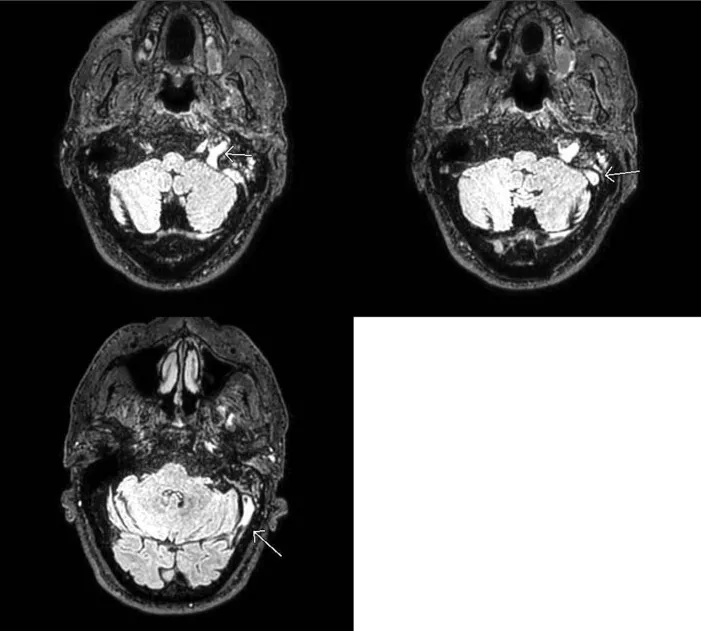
MRI Brain: Abnormal FLAIR signal in the distal left transverse and sigmoid sinuses as well as the jugular bulb with loss of normal flow void. No corresponding signal abnormality on T1 or gradient weighted sequences (not shown). Findings favored to be slow flow but can be seen with dural venous sinus thrombosis in the setting of headaches. If there is clinical concern for dural venous sinus thrombosis, CT, or MR venogram should be considered for definitive diagnosis.
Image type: radiology (mri)